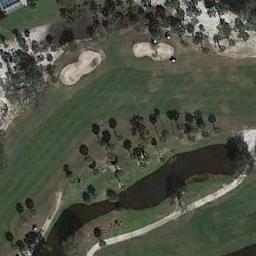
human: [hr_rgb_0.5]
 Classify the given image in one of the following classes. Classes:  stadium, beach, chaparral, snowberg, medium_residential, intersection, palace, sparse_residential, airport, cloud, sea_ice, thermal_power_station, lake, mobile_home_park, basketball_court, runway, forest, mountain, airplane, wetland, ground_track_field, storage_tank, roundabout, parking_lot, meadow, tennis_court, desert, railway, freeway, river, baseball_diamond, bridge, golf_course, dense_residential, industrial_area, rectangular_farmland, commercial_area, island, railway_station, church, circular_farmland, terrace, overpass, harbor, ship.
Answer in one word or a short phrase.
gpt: golf_course